Brain MRI, t2w sequence, axial 2D slice.
Patient: age 32, sex F, weight 95 kg, height 1.95 m
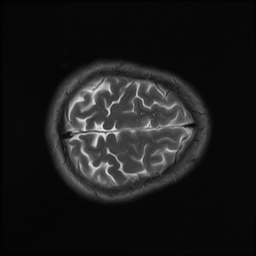